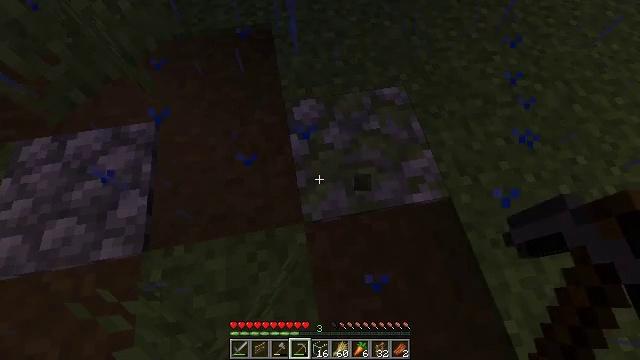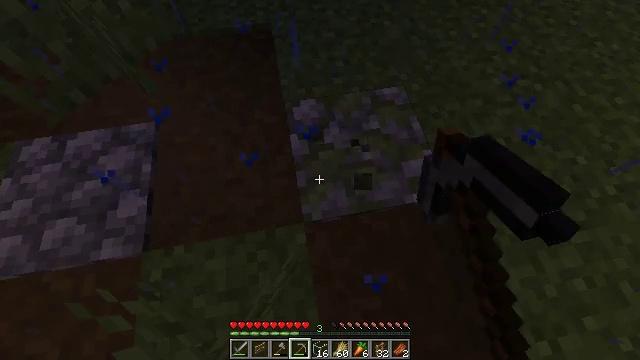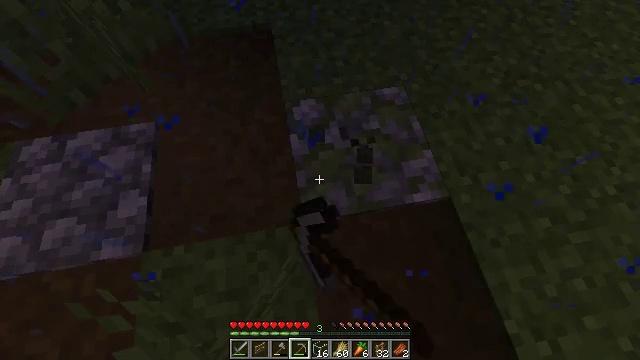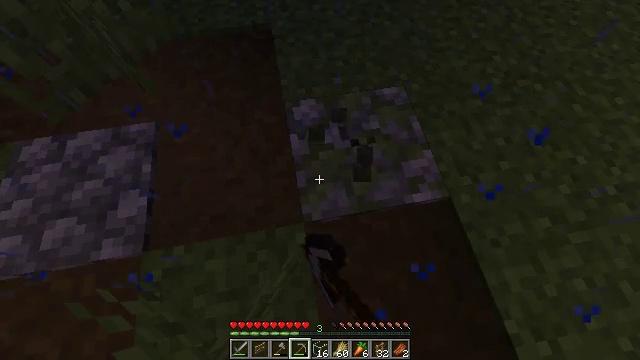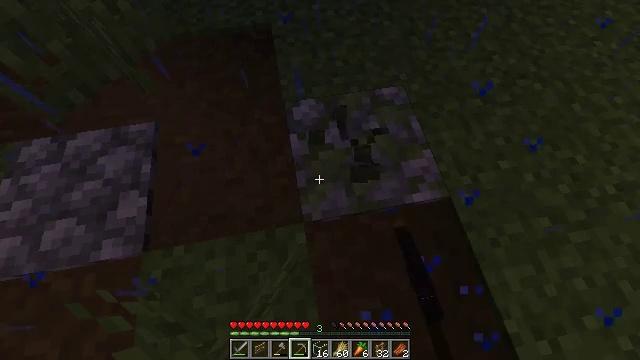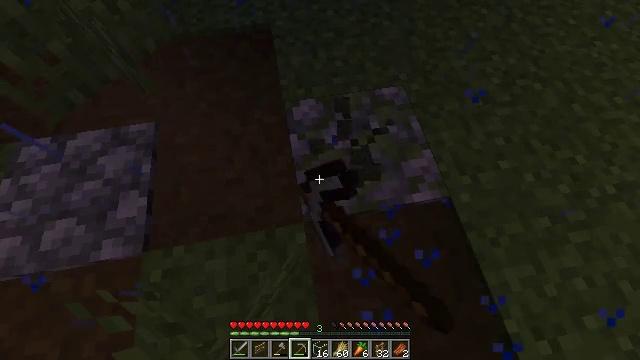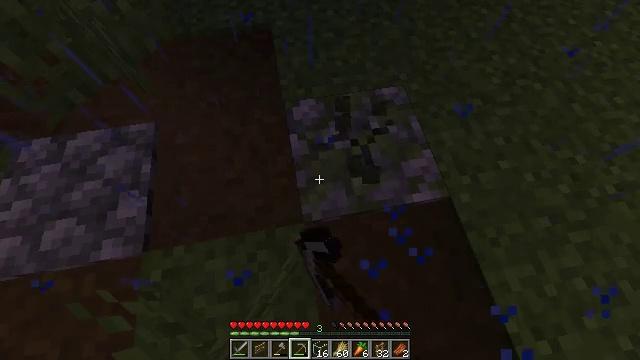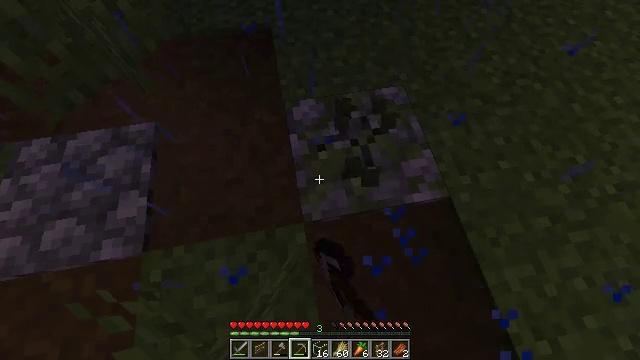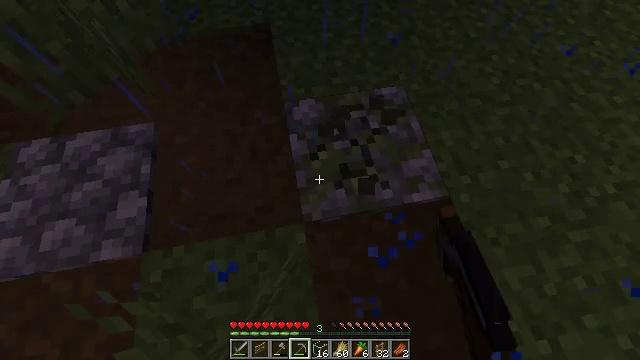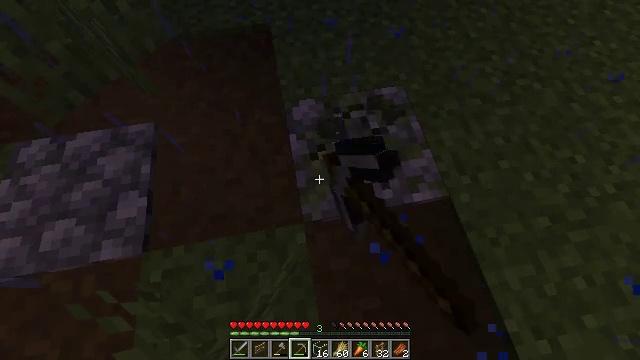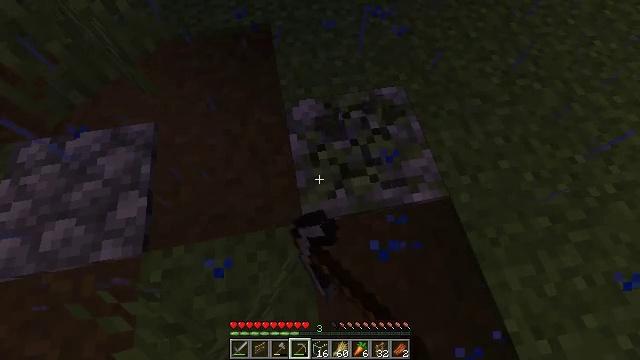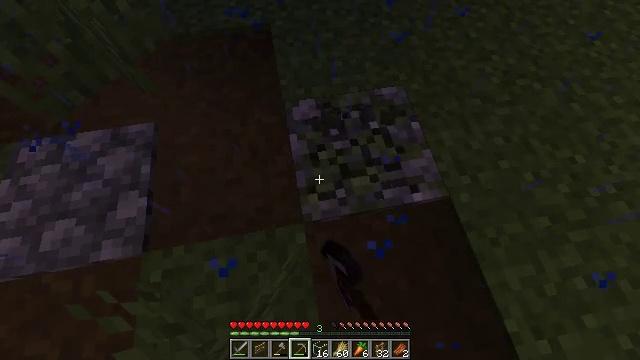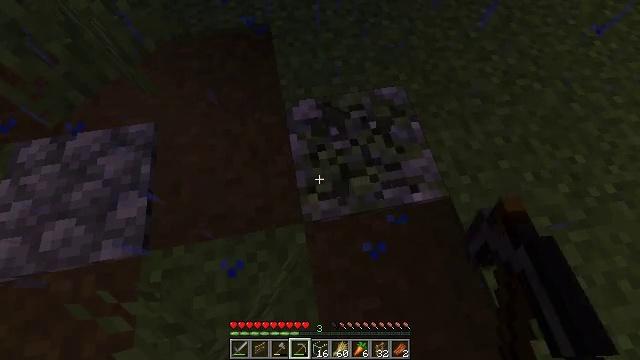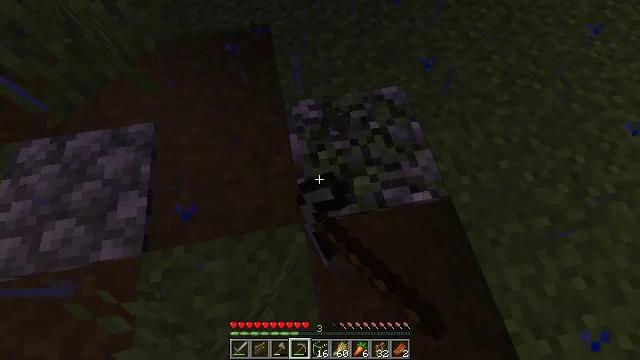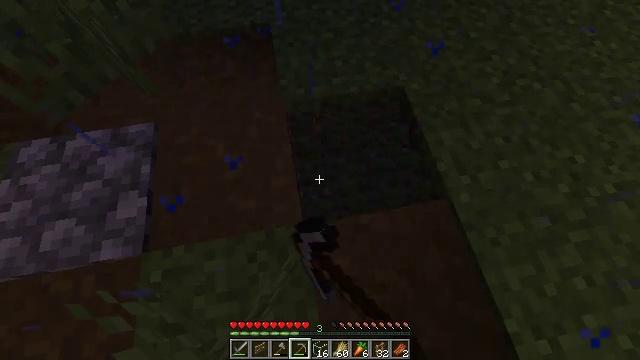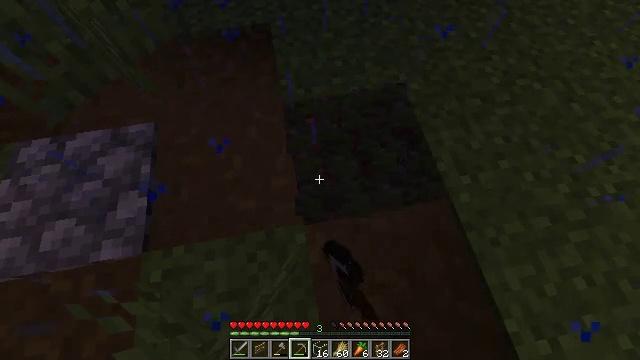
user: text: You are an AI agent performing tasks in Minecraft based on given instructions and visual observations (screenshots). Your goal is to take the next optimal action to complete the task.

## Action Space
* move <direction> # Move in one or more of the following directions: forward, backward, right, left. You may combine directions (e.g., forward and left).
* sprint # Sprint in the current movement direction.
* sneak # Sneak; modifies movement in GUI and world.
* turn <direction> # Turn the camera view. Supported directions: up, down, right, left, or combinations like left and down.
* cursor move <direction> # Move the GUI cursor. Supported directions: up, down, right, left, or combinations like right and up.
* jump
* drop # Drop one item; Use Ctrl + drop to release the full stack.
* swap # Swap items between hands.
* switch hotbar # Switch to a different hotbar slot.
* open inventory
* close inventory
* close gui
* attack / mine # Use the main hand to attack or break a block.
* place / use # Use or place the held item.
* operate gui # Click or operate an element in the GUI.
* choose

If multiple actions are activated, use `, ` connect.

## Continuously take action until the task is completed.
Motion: motion action
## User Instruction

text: Mine the mossy cobblestone underground.
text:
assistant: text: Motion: attack / mine
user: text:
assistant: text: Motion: attack / mine
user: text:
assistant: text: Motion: attack / mine
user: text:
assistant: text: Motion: attack / mine
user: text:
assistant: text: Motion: attack / mine
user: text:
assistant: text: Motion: attack / mine
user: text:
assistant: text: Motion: attack / mine
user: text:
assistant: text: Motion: attack / mine
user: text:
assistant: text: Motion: attack / mine
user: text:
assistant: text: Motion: attack / mine
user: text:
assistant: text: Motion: attack / mine
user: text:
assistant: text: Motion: attack / mine
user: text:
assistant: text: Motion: attack / mine
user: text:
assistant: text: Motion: attack / mine
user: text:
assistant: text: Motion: attack / mine
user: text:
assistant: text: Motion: attack / mine
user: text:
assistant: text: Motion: attack / mine
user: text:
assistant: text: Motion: attack / mine
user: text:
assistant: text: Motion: attack / mine